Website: walmart
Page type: cart
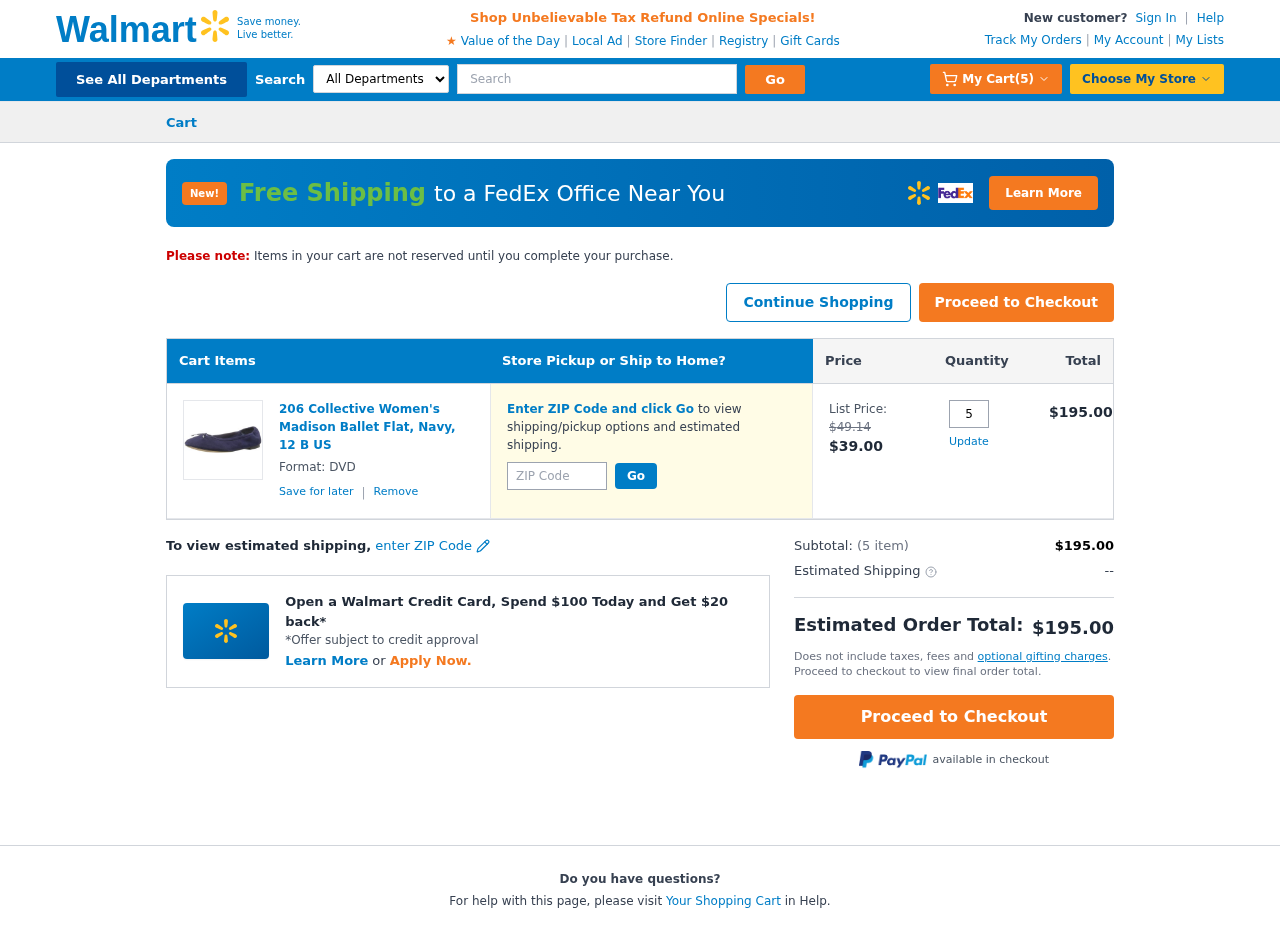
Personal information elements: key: PII_POSTCODE
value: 30745
Product elements: key: PRODUCT1_NAME
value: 206 Collective Women's Madison Ballet Flat, Navy, 12 B US
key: PRODUCT1_PRICE
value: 39
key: PRODUCT1_QUANTITY
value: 5
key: PRODUCT1_ORIGINAL_PRICE
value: $49.14
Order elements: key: ORDER_NUM_ITEMS
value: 5
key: ORDER_SUBTOTAL
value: $195.00
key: ORDER_TOTAL
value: $195.00
Search elements: key: HEADER_SEARCH
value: Search